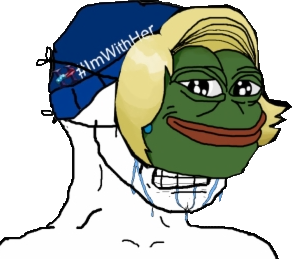
Label: 5_Crying_Wojak